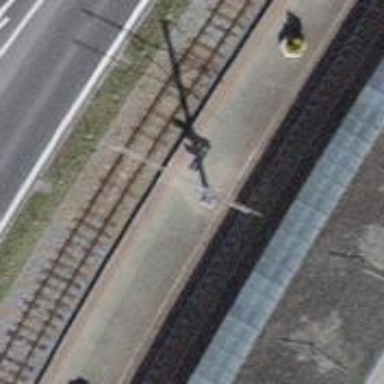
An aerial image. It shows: Public transport stop position for light rail.